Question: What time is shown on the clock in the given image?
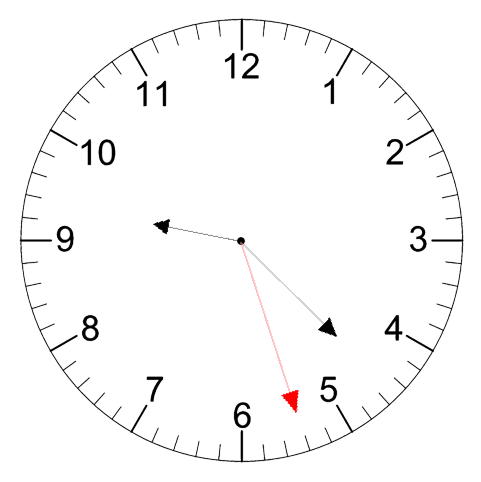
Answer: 09:22:27